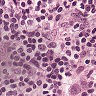
Metastatic tissue present: yes